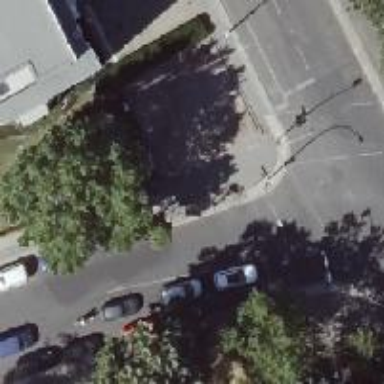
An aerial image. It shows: Bicycle parking located on the sidewalk.